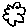
Label: cloud